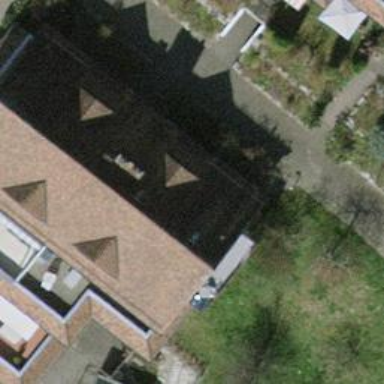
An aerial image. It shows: Terrace building.